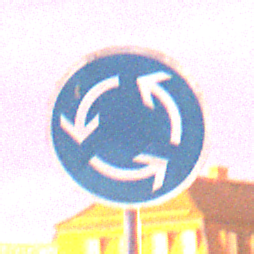
Verkehrszeichen: Kreisverkehr
Umgebung: Outdoor, Suburban
Tageszeit: Night
Wetter: PartlyCloudy
Licht: Artificial
Jahreszeit: NotSpecified
Kontrast: HighContrast